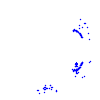
Particle: proton